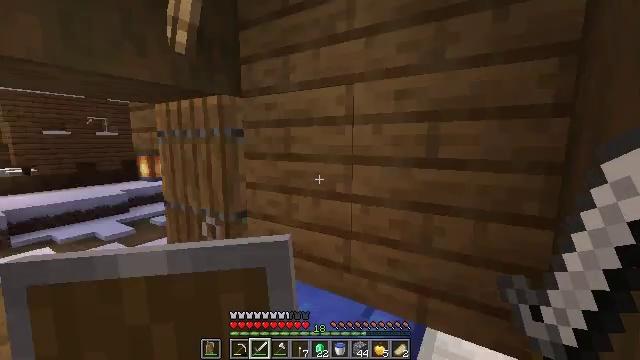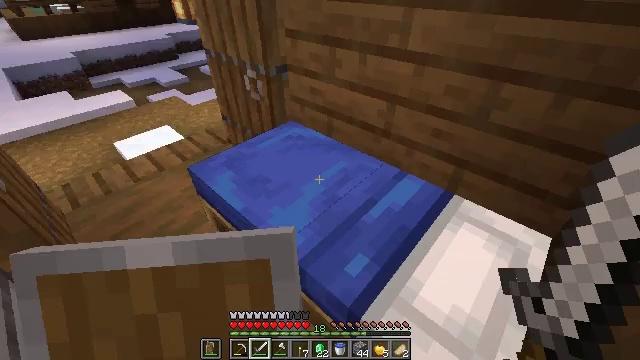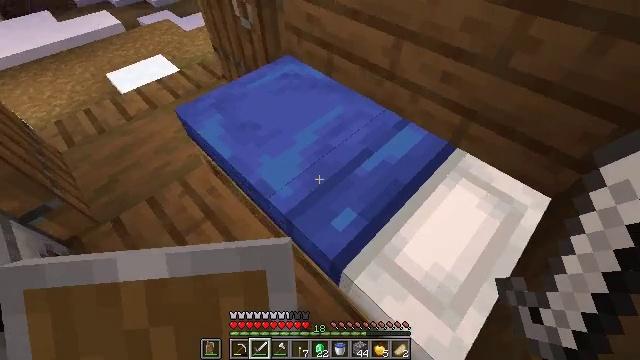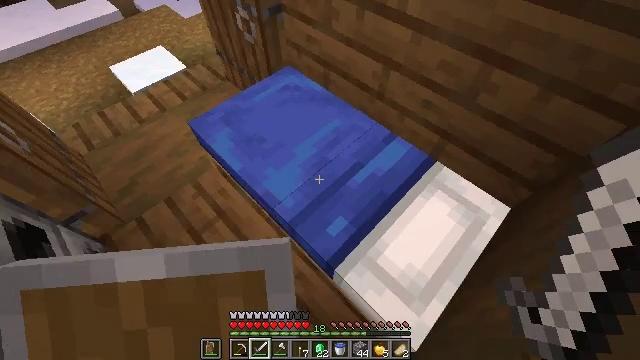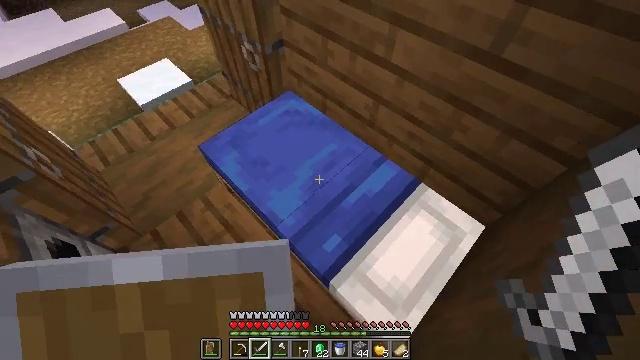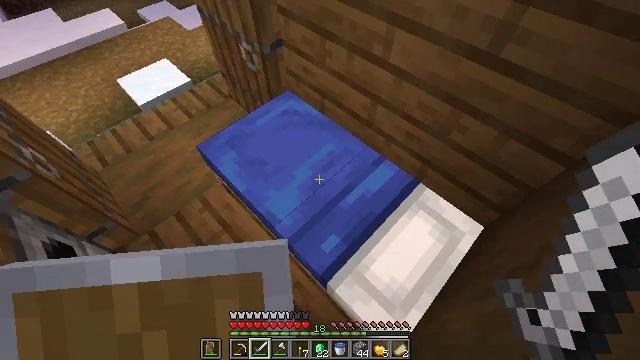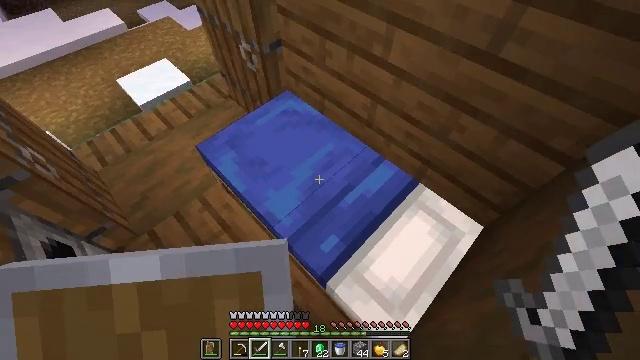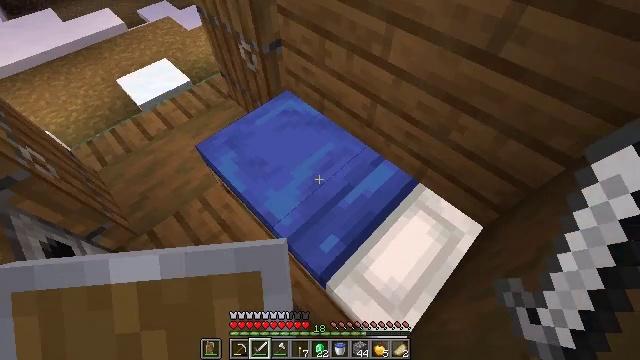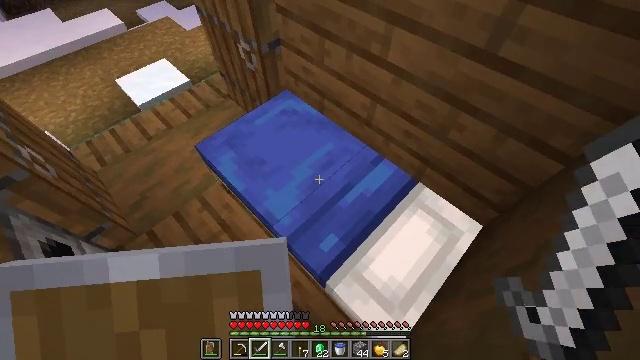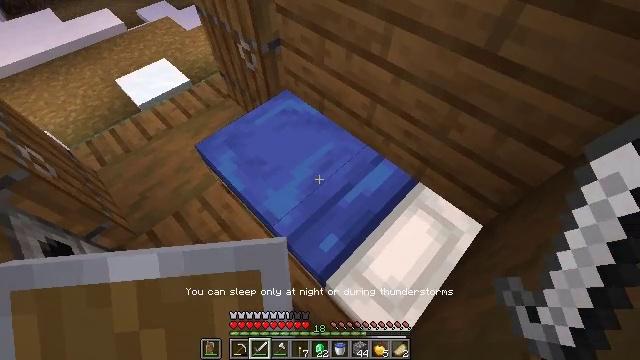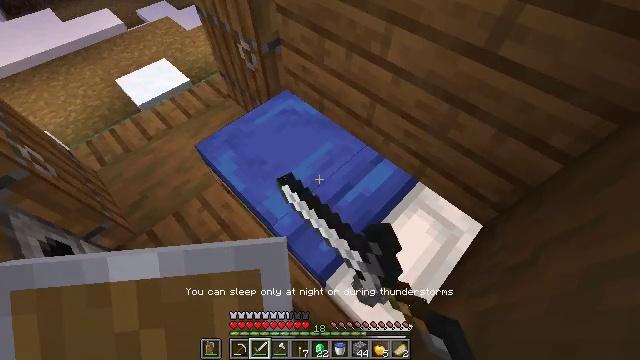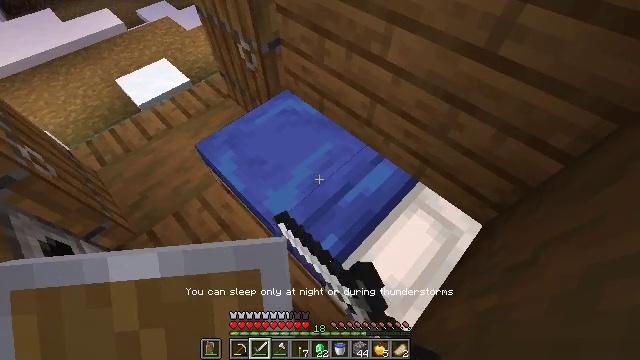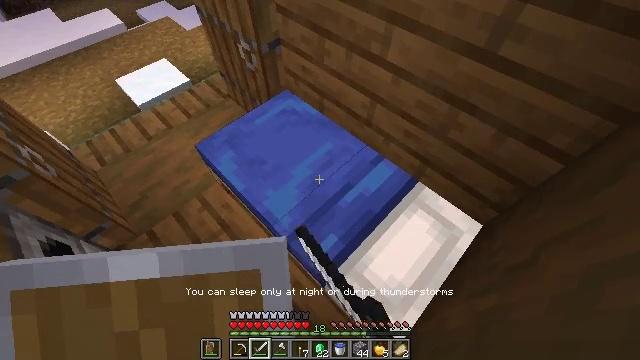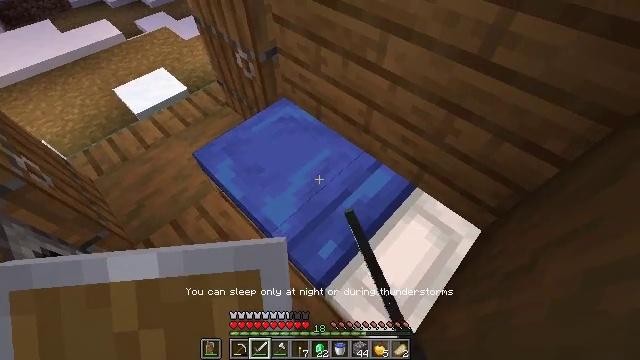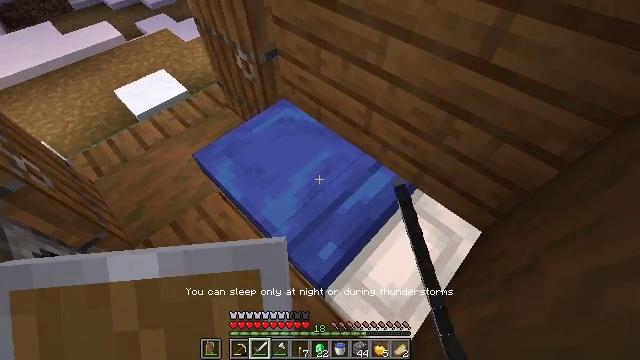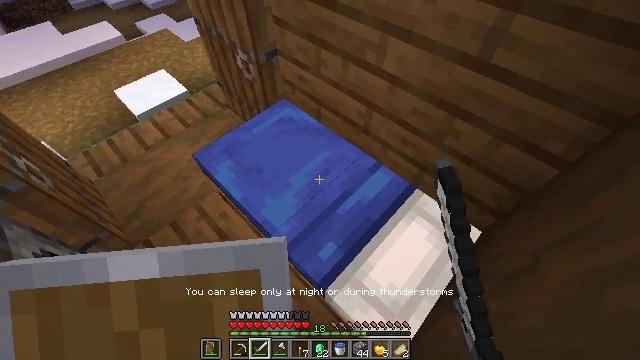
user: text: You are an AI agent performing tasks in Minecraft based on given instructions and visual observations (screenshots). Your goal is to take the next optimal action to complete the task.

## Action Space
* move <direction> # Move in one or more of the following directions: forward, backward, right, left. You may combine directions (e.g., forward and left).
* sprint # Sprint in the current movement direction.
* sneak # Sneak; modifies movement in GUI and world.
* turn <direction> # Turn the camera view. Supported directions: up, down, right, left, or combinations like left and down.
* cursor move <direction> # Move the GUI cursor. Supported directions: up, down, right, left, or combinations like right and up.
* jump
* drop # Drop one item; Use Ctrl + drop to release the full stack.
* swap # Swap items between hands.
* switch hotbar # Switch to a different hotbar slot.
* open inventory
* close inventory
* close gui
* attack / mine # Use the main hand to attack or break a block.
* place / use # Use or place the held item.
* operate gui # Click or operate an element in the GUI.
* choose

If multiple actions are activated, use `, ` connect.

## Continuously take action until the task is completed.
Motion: motion action
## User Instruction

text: Retrieve the blue bed from the ground.
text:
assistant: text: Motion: move right, turn left and down
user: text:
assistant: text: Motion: turn left and down
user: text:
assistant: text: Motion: turn down
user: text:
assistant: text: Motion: use / place
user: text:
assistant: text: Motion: use / place
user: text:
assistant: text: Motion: use / place
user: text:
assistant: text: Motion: use / place
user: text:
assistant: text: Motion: no_op
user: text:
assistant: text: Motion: no_op
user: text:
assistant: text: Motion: no_op
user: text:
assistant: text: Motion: no_op
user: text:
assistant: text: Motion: no_op
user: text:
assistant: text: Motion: turn up
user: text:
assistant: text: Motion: no_op
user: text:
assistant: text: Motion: no_op
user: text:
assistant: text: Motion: no_op
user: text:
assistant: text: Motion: no_op
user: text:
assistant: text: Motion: no_op
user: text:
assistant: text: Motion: no_op
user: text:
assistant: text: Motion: move forward, turn left
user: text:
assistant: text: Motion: move forward, turn left and up
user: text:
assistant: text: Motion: move forward, turn left and up
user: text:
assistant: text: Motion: move forward, turn left and up
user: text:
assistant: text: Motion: move forward, sprint, turn left and up
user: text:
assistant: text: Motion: move forward, sprint, turn left and up
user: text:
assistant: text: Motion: move forward, sprint, turn left and up
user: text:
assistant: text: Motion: move forward, sprint, turn up
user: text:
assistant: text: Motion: move forward, sprint
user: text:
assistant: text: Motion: move forward, sprint, turn up
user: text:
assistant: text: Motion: move forward, sprint, turn up